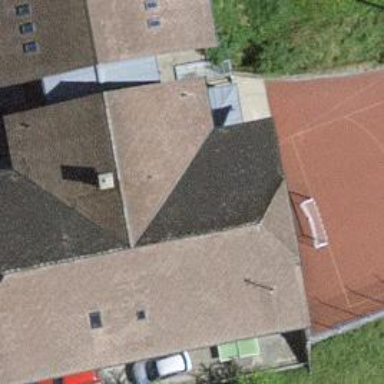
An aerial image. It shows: School building.